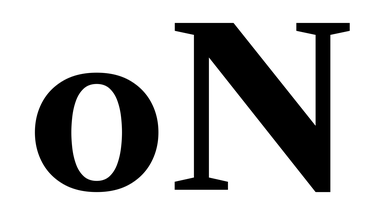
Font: LibreCaslonText_Bold